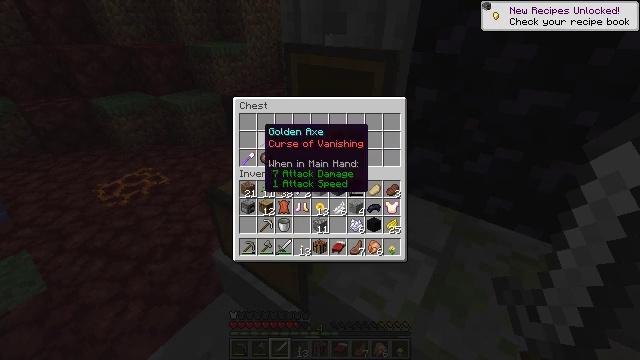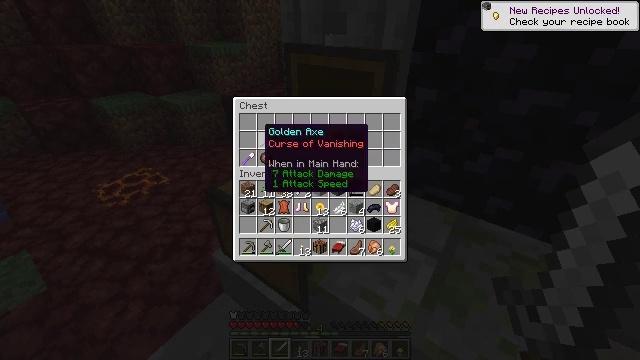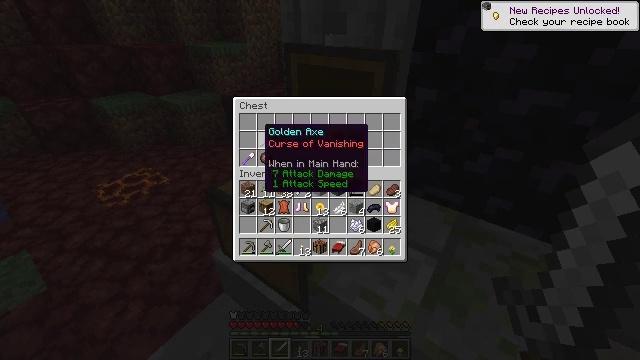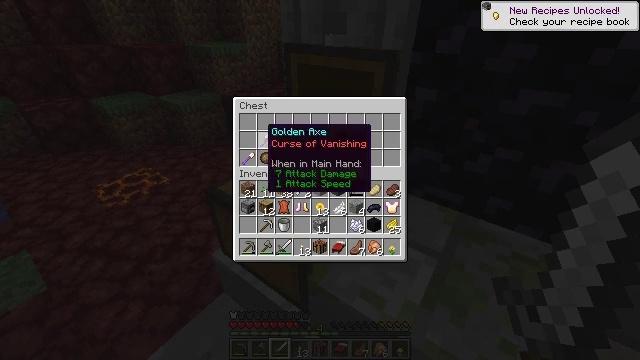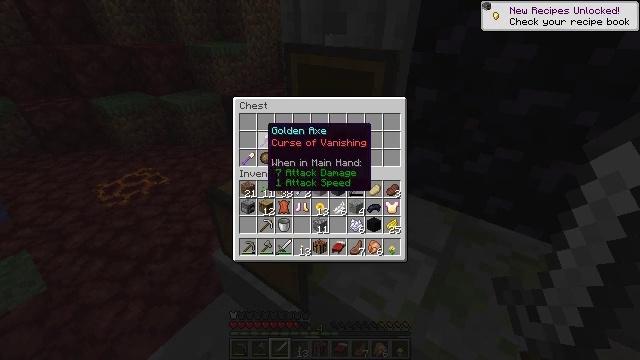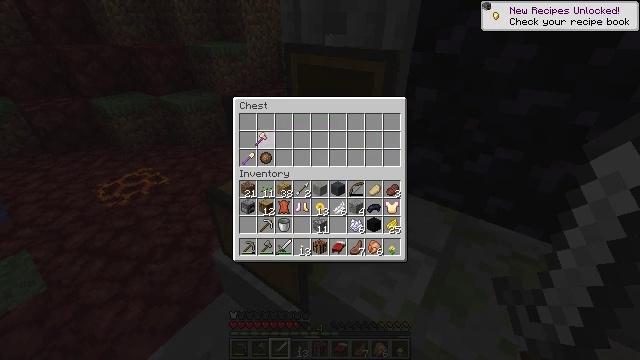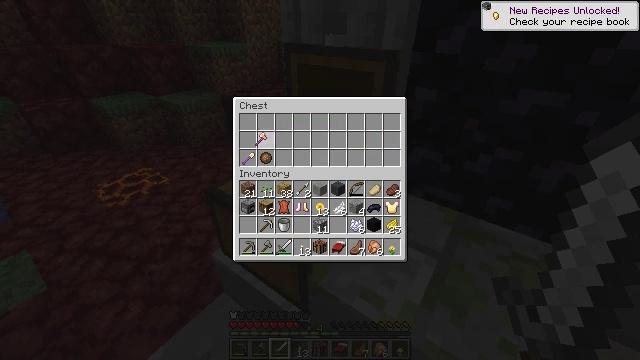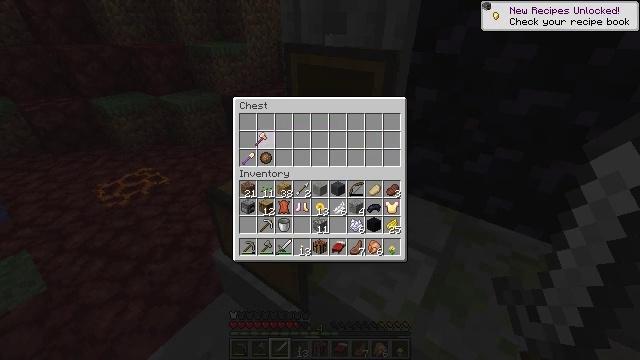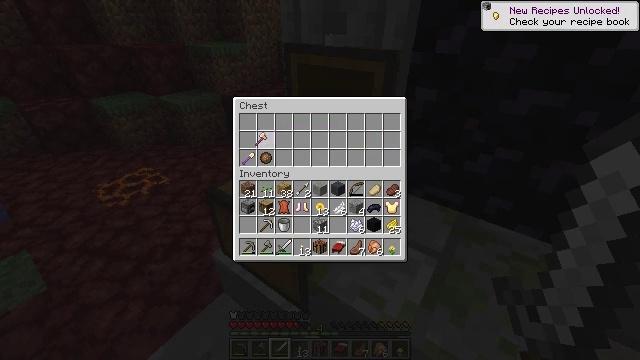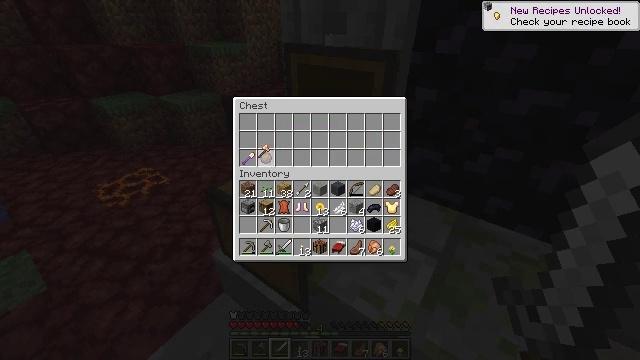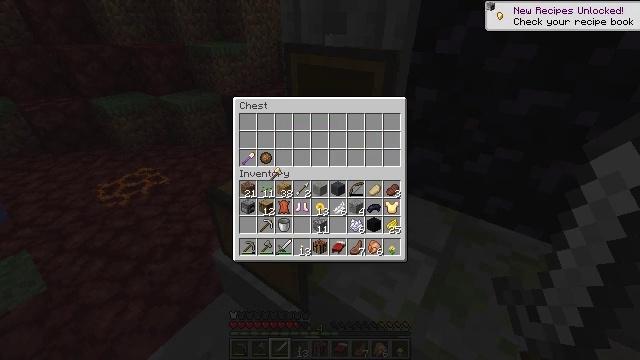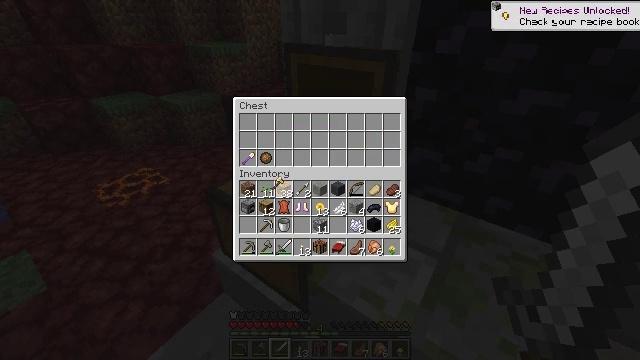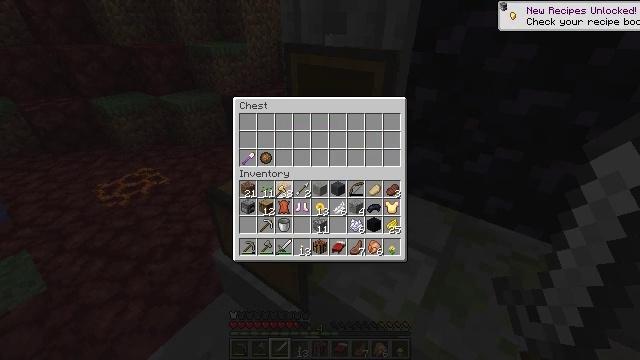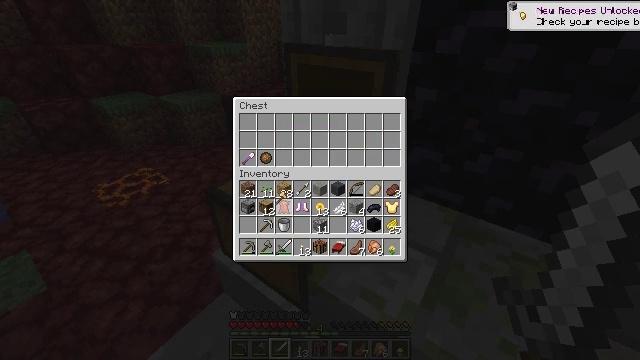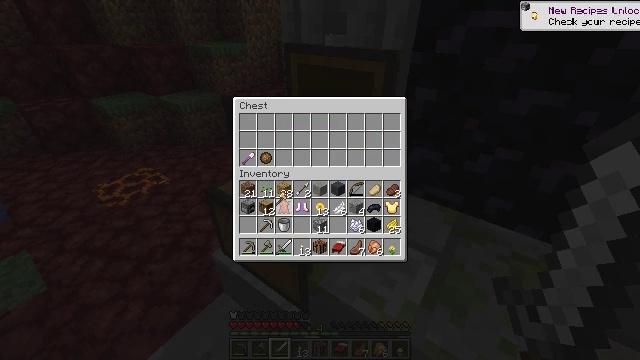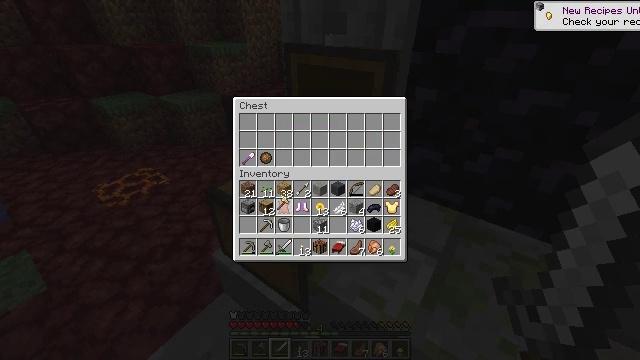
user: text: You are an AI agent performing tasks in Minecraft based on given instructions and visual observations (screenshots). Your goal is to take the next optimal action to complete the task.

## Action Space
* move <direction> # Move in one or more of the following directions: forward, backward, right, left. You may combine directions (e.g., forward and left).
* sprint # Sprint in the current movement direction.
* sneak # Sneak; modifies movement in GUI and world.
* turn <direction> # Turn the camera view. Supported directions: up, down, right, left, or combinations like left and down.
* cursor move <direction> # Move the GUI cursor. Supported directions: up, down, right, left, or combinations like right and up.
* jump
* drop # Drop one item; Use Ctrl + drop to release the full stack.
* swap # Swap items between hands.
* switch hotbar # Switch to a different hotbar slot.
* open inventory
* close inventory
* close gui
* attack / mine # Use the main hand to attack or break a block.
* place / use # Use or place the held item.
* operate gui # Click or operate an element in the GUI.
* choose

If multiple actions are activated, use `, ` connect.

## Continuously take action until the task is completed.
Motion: motion action
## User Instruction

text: Drop a bow.
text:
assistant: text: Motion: no_op
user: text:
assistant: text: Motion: no_op
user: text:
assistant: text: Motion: no_op
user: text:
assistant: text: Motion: no_op
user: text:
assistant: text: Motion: operate gui
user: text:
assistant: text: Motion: operate gui
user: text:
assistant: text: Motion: operate gui
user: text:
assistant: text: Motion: no_op
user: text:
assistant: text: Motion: cursor move down
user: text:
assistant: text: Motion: cursor move right and down
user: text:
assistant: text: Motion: cursor move down
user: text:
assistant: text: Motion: cursor move down
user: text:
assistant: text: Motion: no_op
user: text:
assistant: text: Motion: no_op
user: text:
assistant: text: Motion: no_op
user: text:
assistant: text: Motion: no_op
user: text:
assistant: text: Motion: no_op
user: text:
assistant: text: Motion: cursor move down
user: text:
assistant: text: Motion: no_op
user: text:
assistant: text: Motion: no_op
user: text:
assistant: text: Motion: no_op
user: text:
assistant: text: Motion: no_op
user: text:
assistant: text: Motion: no_op
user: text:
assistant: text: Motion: no_op
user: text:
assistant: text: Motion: no_op
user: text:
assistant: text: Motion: operate gui
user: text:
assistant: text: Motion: operate gui
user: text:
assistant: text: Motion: operate gui
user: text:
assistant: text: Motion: no_op
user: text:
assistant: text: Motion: no_op